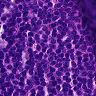
Metastatic tissue present: no